Interaction volume radius: 10 \u00c5
Interaction volume height: 20 \u00c5
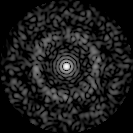
Disorder parameter: 0.8164